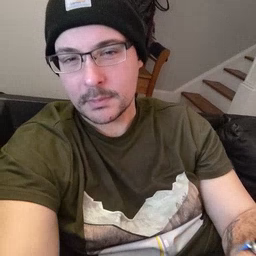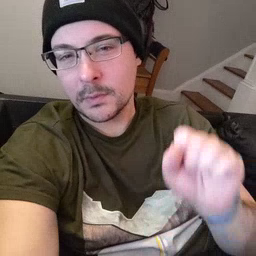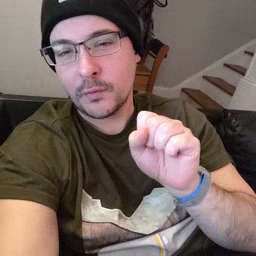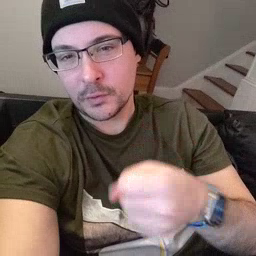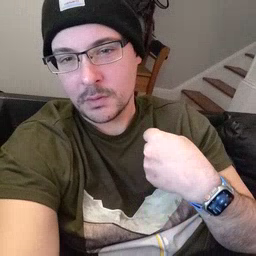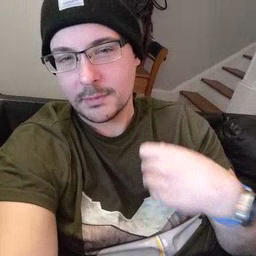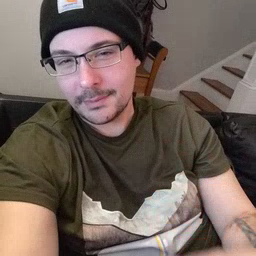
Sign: refrigerator